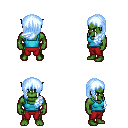
a pixel art fantasy rpg character, male body template, orc, green skin, teal pirate shirt, red pants, white cyan left-swept hairstyle, four views (front, back, left, right), 2x2 character sprite sheet, small pixel art, hard edges, no anti-aliasing